Question: Alright, I might make this confusing, but hopefully not. So I have a 'UITableView' that I want to section in 3: (A), (B), and (C).
In the section, I want to just display information in the same way that the Contacts app does, but I don't know how to configure the 'UITableViewCell' to display that way.
In the section, I want to display a normal section, so I actually got that covered.
In the section, I want to have a combination where two cells are normal and will link to other controllers and one cell is just a plain button. Is there something special I need to do for the button cell?
Right now I have a mix of buttons, table cells, and labels, so it looks kinda bad, and thus I want to clean it up and make the interface consistent.
Here's a drawing of what I want to do:

And on a side note, after I click on a cell and it slides to the next controller and then I go back, the cell is still selected. How can I get it to un-select itself after the action it's linked to is performed?
Thanks in advance for help!
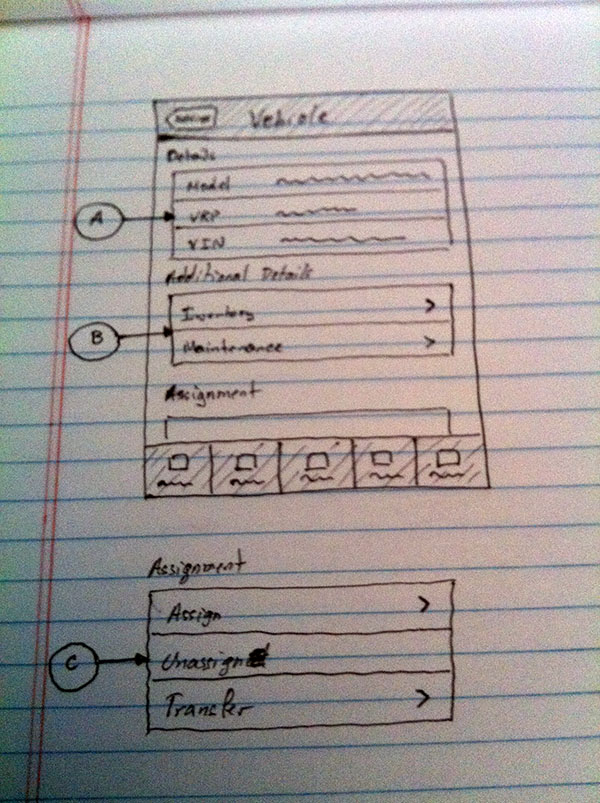
Answer: I actually figured this out a couple of hours after I posted the question by digging into the documentation, and I ended up continuing work on my app and kind of disregarded this question. Anyway, it's actually quite easy to change how the cells look. It's all in the cell style.
The cell style determines how the cell looks; looks like in my drawing, looks like in my drawing.
And the arrow on right side is the accessory type, or in this case it's the .
I guess this is a perfect example of read the documentation first before asking. So here's the docs I was reading:
- <URL>